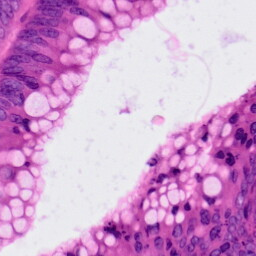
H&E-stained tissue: Colon